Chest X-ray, PA view. Patient: 57 years old, sex M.
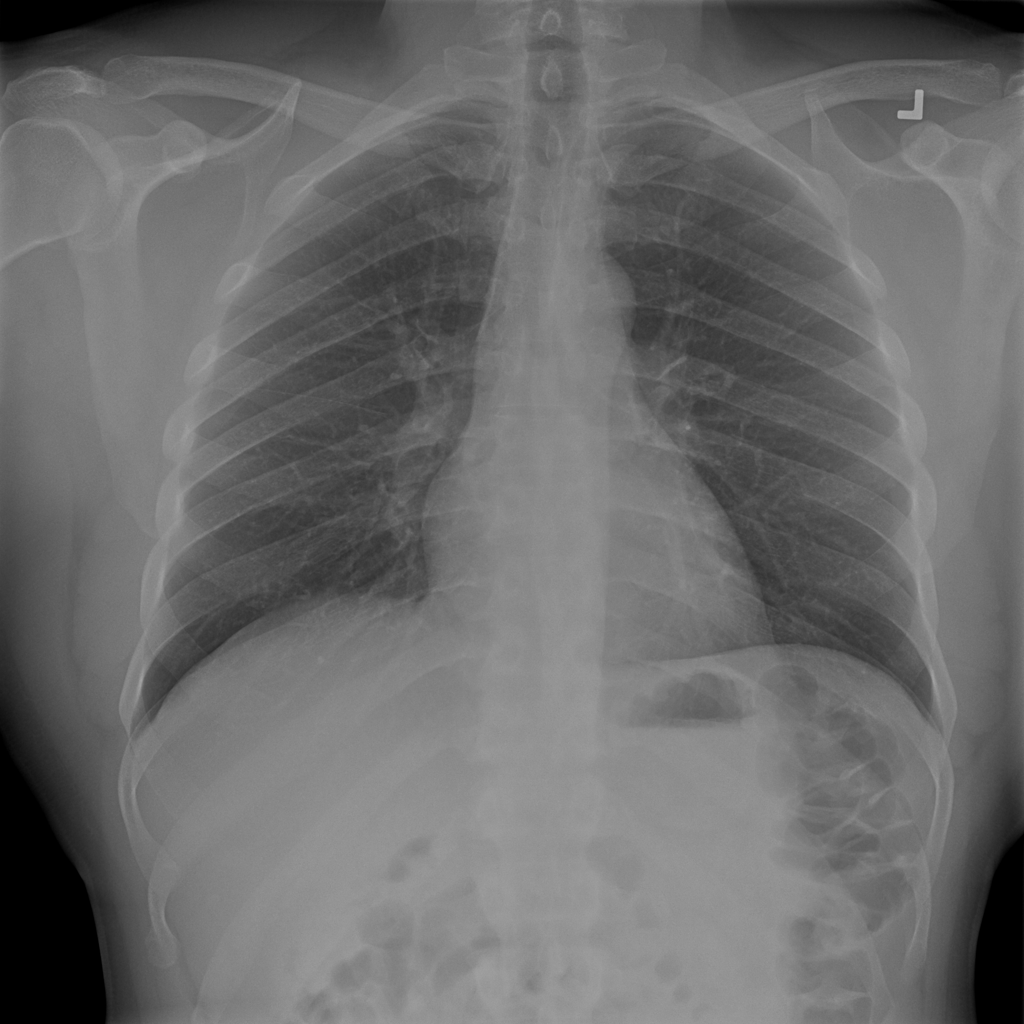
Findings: No Finding